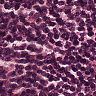
Metastatic tissue present: no